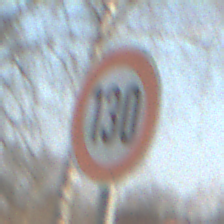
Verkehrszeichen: Geschwindigkeit130
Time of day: MorningAfternoon
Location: Outdoor (Suburban)
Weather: PartlyCloudy
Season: NotSpecified
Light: Natural